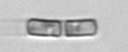
Label: Chaetoceros